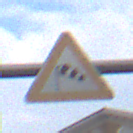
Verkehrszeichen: SeitenwindVonLinks
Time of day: MorningAfternoon
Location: Outdoor (Urban)
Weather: Overcast
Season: NotSpecified
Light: Natural